Field crop: maize
Growth stage: 2
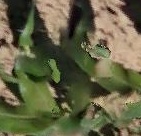
Species: maize